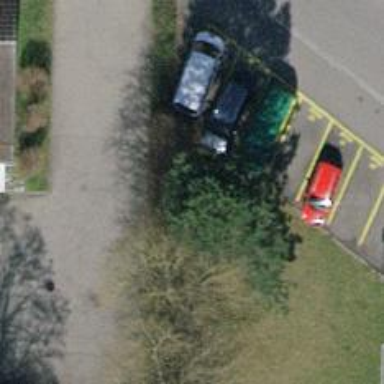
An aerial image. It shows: Urban tree adds touch of nature to the surroundings.